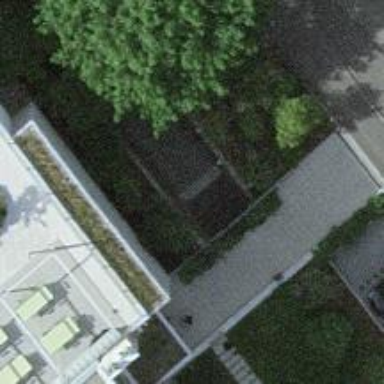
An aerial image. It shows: Parking entrance.